Question: I am building a web application using Javascript, HTML, and CSS. I have a table called 'categories' I am pulling from my SQLite database called 'Main Database'. The words are in french and the problem I am seeing is that letters with accents on top get sent to the bottom of the list instead of next to the normal letter they should be with.

JavaScript:
'''
function listMainSymptomsDb(tx) {
var category = getUrlVars().category;
tx.executeSql("SELECT Main_Symptom, max(Add_Symptom) AS
'firstAddSymptom' from 'Main Database' WHERE Category='" + category + "'
GROUP BY 'Main_Symptom'",[],txSuccessListMainSymptoms);
'''
Can anyone recommend a way I can order my letters correctly?
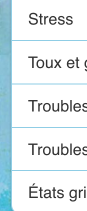
Answer: You can take help from this <URL>:
'''
var fruits = ["Banana", "Orange", "Apple", "Mango"];
fruits.push("etudiant");
fruits.push("elephant");
fruits.push("a l'heure");
function frsort(a,b)
{
return a.localeCompare(b);
}
alert(fruits.sort(frsort));
'''
<URL>